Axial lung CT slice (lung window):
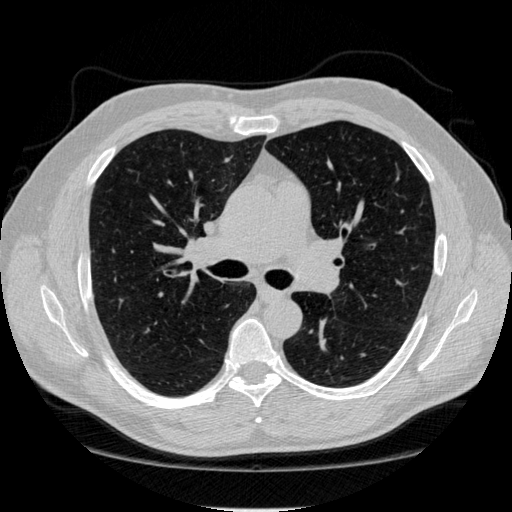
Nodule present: no